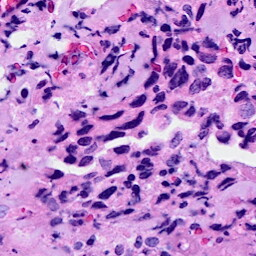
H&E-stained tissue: Breast